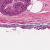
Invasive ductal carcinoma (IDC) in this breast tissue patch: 0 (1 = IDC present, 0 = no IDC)